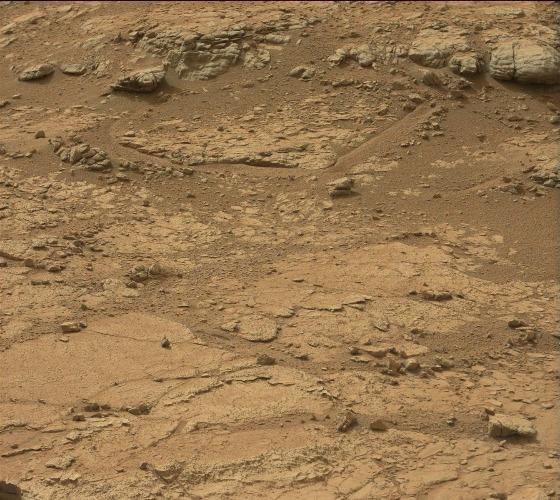
Terrain classes present: Bedrock, Gravel / Sand / Soil, Rock, Shadow